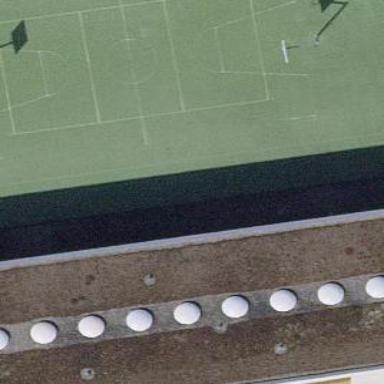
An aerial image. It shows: Basketball court located in leisure land pitch.